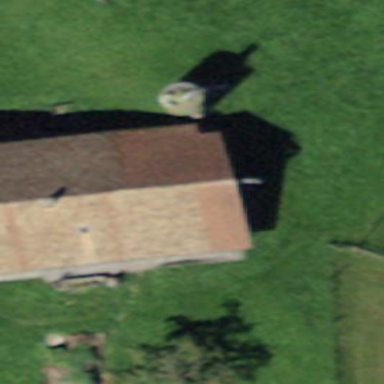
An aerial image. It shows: Farm building.